Interaction volume radius: 10 \u00c5
Interaction volume height: 10 \u00c5
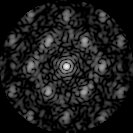
Disorder parameter: 0.5522